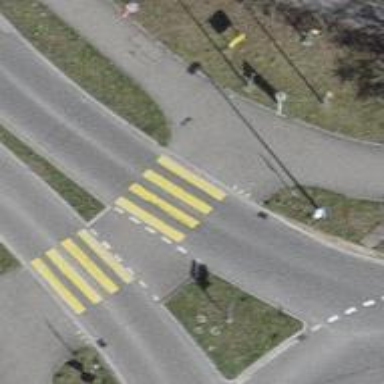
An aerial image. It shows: Uncontrolled zebra crossing with yellow markings.